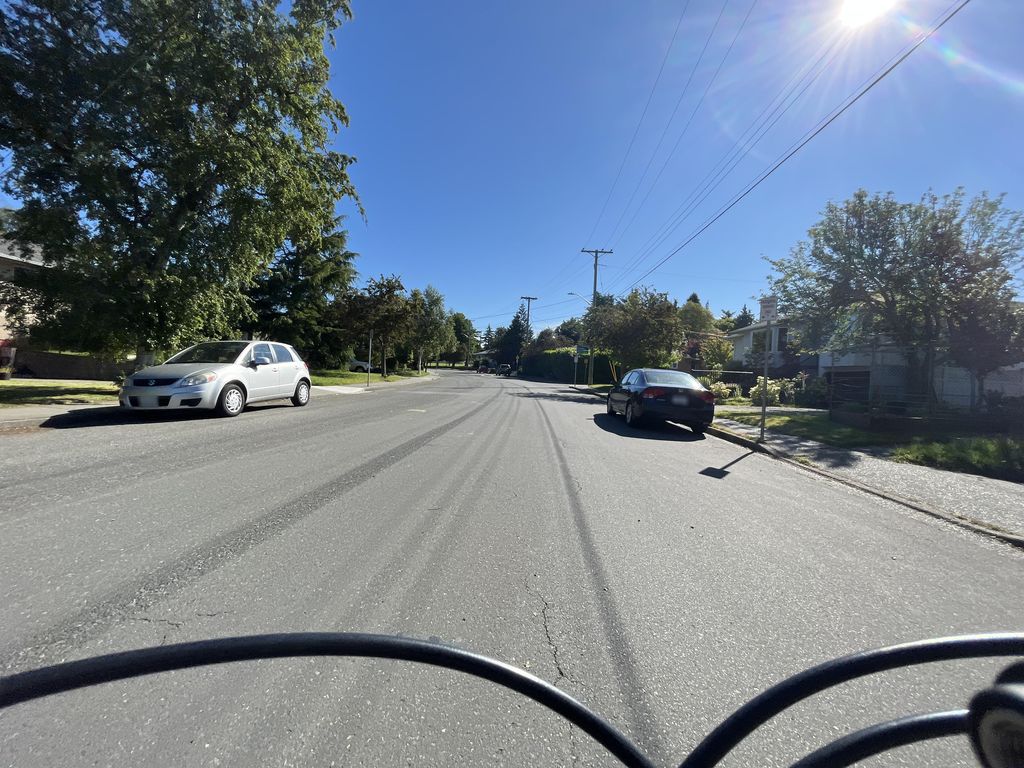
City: victoria